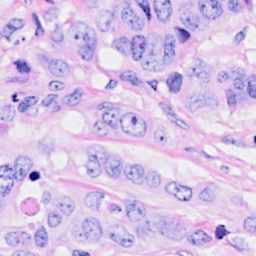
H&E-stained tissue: Breast